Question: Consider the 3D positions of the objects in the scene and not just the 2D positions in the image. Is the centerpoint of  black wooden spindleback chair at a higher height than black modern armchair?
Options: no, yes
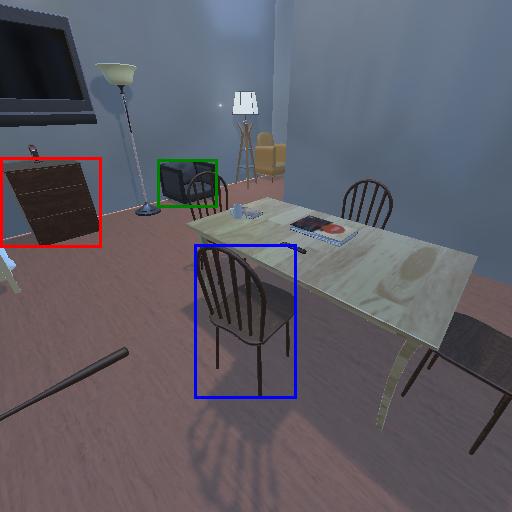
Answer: no